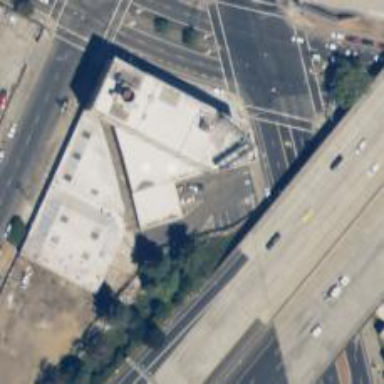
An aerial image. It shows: Storage rental shop located in building.